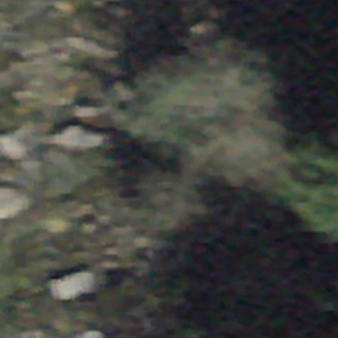
Label: other